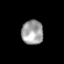
Tissue: prostate
Cell type: T cells
Senescence score: 0.3468
Nuclear area (px): 514
Mean DAPI intensity: 161.905